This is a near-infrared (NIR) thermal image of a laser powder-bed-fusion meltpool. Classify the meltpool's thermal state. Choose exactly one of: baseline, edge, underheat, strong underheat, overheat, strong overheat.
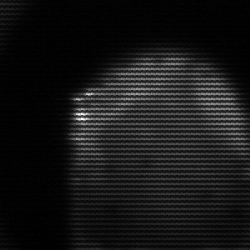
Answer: edge